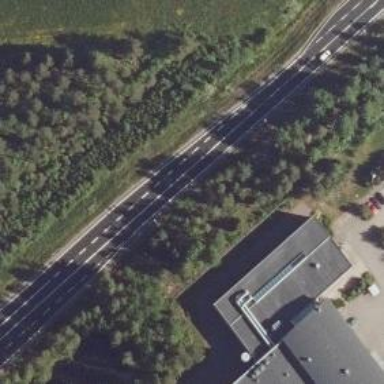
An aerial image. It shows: Asphalt road designated as trunk highway.